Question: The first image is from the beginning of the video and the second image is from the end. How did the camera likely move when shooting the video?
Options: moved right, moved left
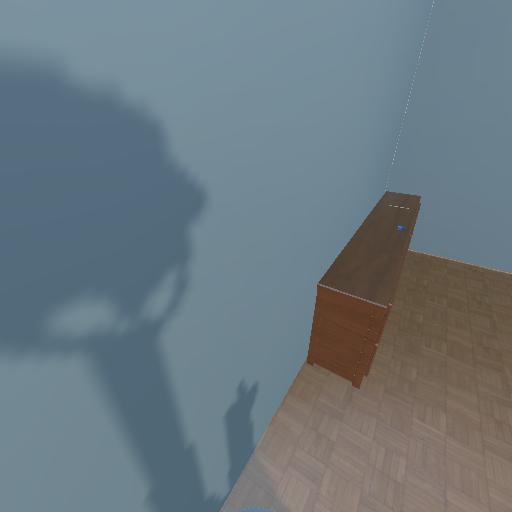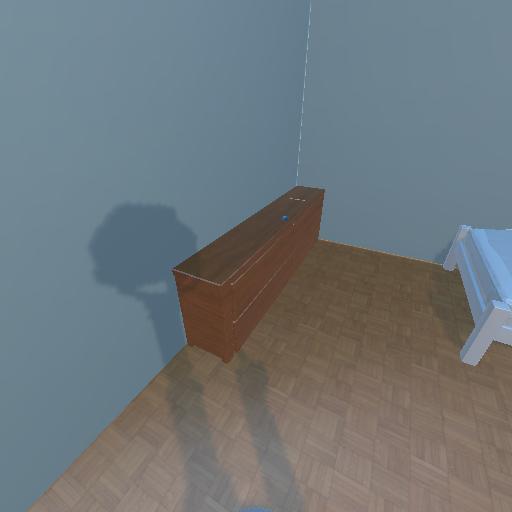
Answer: moved right